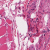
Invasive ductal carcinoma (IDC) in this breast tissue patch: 0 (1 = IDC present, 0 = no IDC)